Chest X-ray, PA view. Patient: 37 years old, sex F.
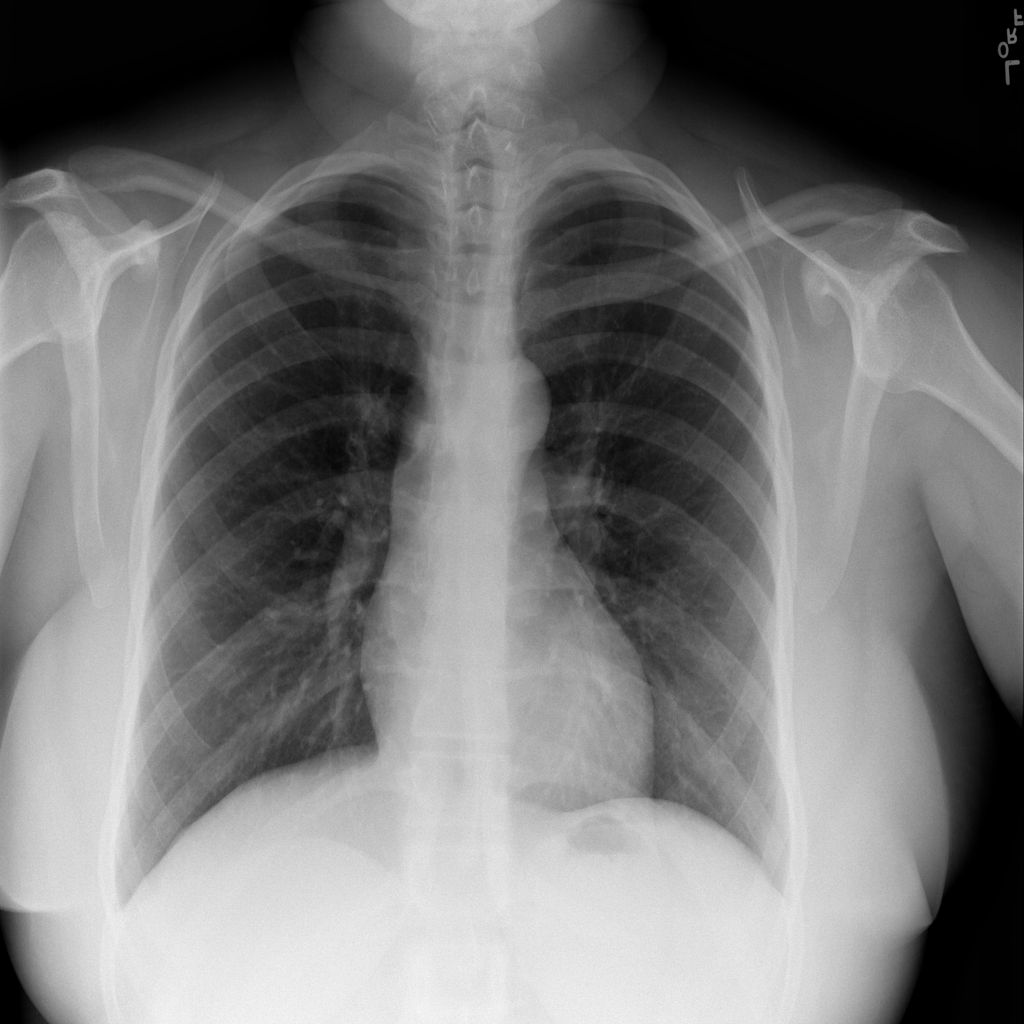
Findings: No Finding